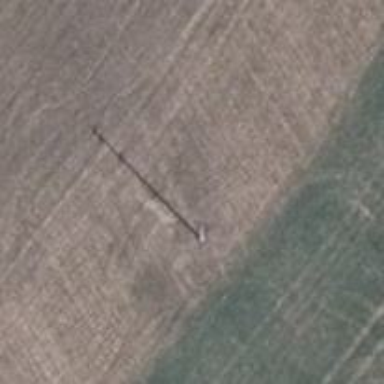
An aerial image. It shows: Power pole.